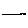
Label: line